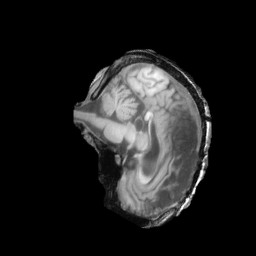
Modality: T1w
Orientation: sagittal
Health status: ill
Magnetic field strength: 3 T